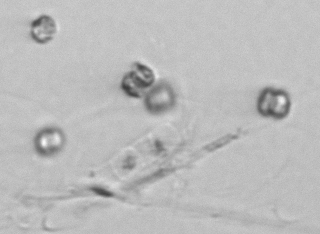
Label: Thalassiosira_sp_aff_mala